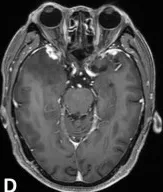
(D) Enhanced axial T1-weighted image showed significant enhancement of lesions in the bilateral temporal lobes. The adjacent meninges were enhanced, with a characteristic "dural tail.
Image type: radiology (mri)